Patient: sex F, age 39
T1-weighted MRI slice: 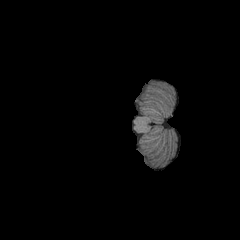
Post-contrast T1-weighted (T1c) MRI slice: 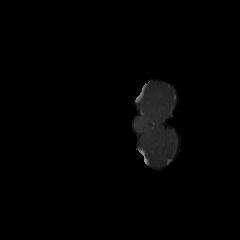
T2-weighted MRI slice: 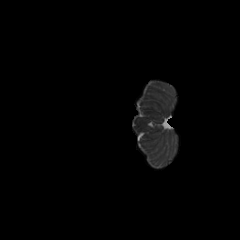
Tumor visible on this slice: no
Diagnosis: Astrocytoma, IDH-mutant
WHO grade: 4